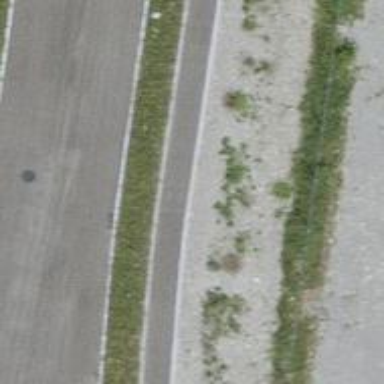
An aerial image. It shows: Sidewalk along the footway.